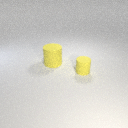
large yellow rubber cylinder behind small yellow rubber cylinder